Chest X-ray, AP view. Patient: 46 years old, sex F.
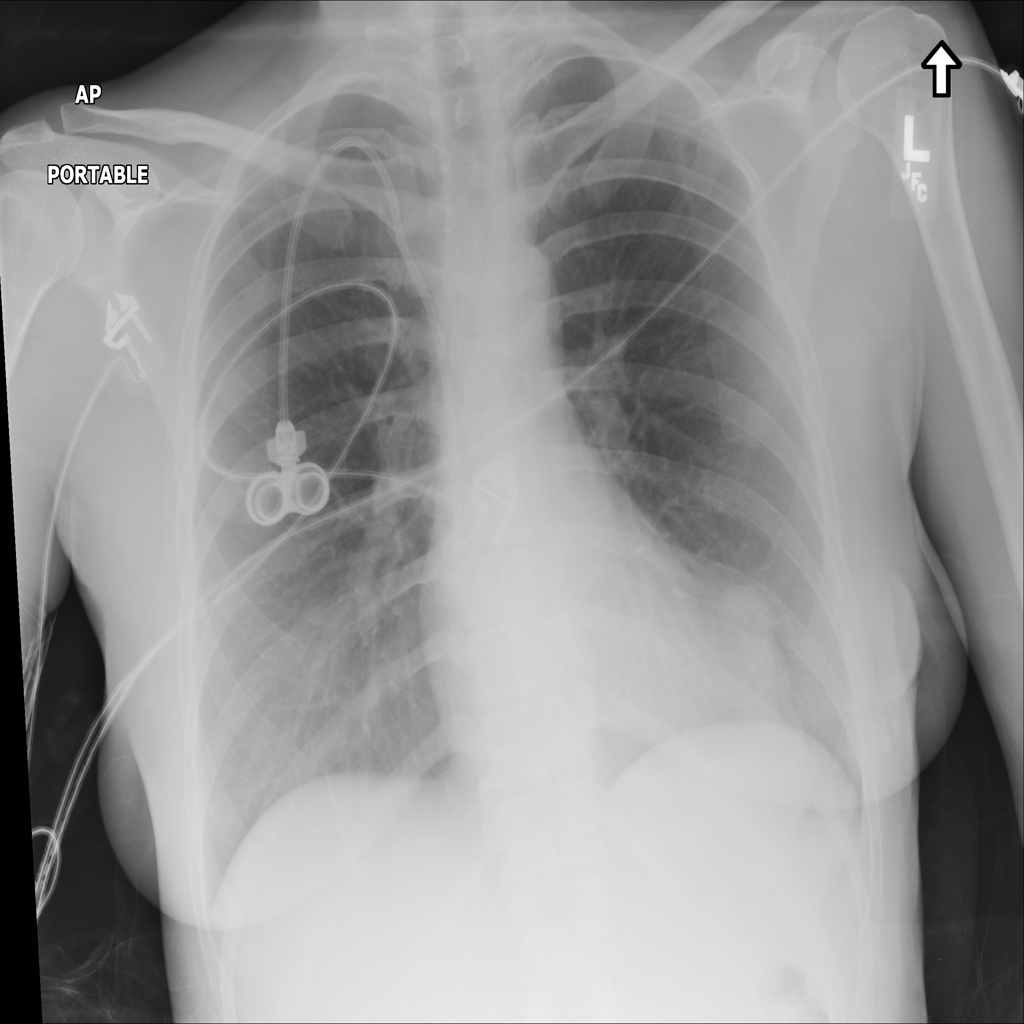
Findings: Mass